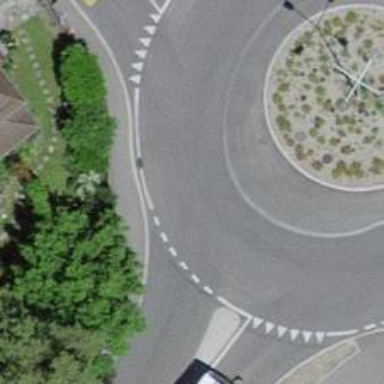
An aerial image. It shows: Roundabout at tertiary road junction.